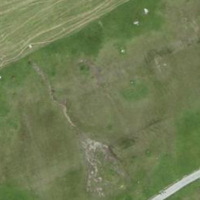
EUNIS habitat code: 26
Species observed at this site:
Arnica montana
Viola calcarata
Campanula barbata
Campanula thyrsoides
Erebia medusa
Parnassia palustris